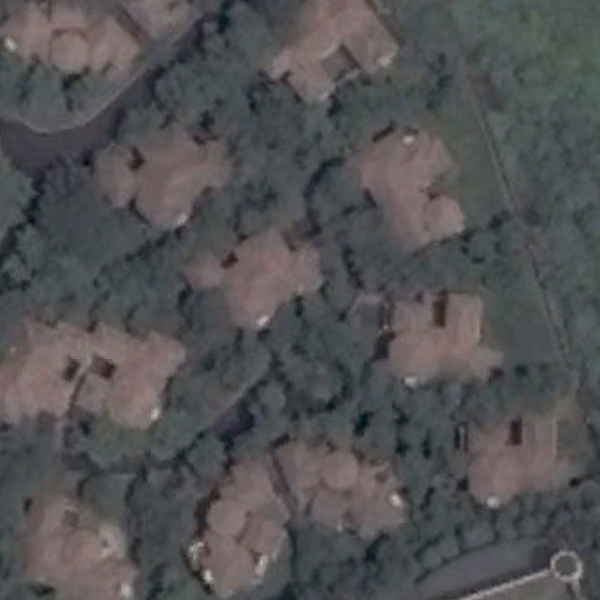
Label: MediumResidential